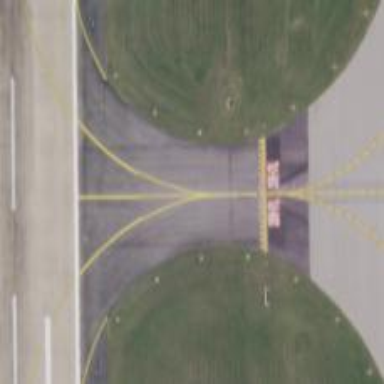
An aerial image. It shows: Image of taxiway at airport.